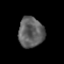
Tissue: prostate
Cell type: T cells
Senescence score: 0.3402
Nuclear area (px): 755
Mean DAPI intensity: 95.412